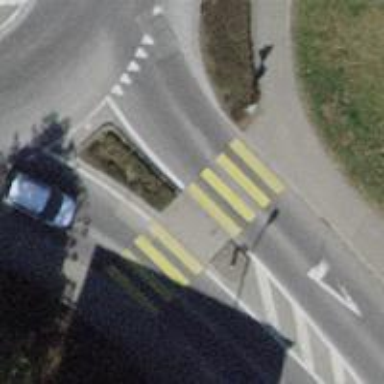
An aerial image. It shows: Marked zebra crossing with pedestrian island.